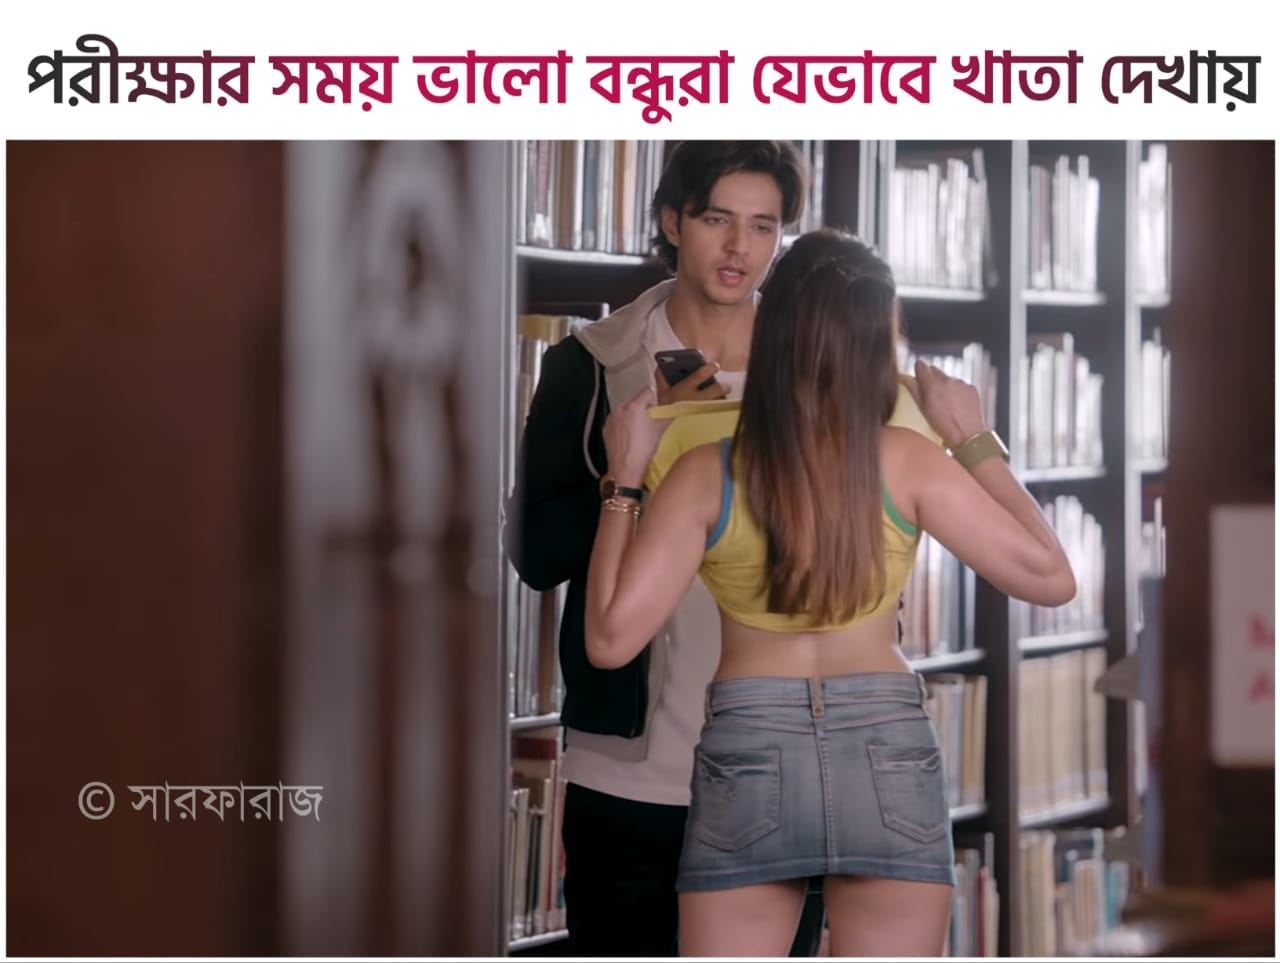
Caption: পরীক্ষার সময় ভালো বন্ধুরা যেভাবে খাতা দেখায়
Label: hate